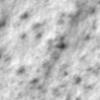
Label: no_change